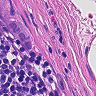
Metastatic tissue present: yes